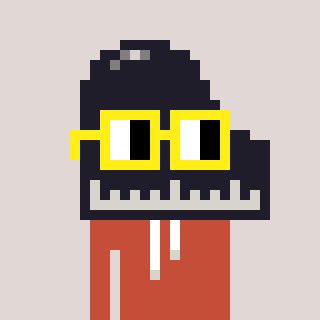
a pixel art character with square yellow glasses, a piano-shaped head and a rust-colored body on a warm background